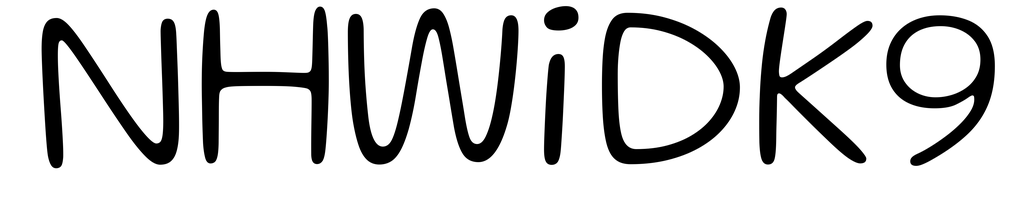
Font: Gluten_ExtraLight